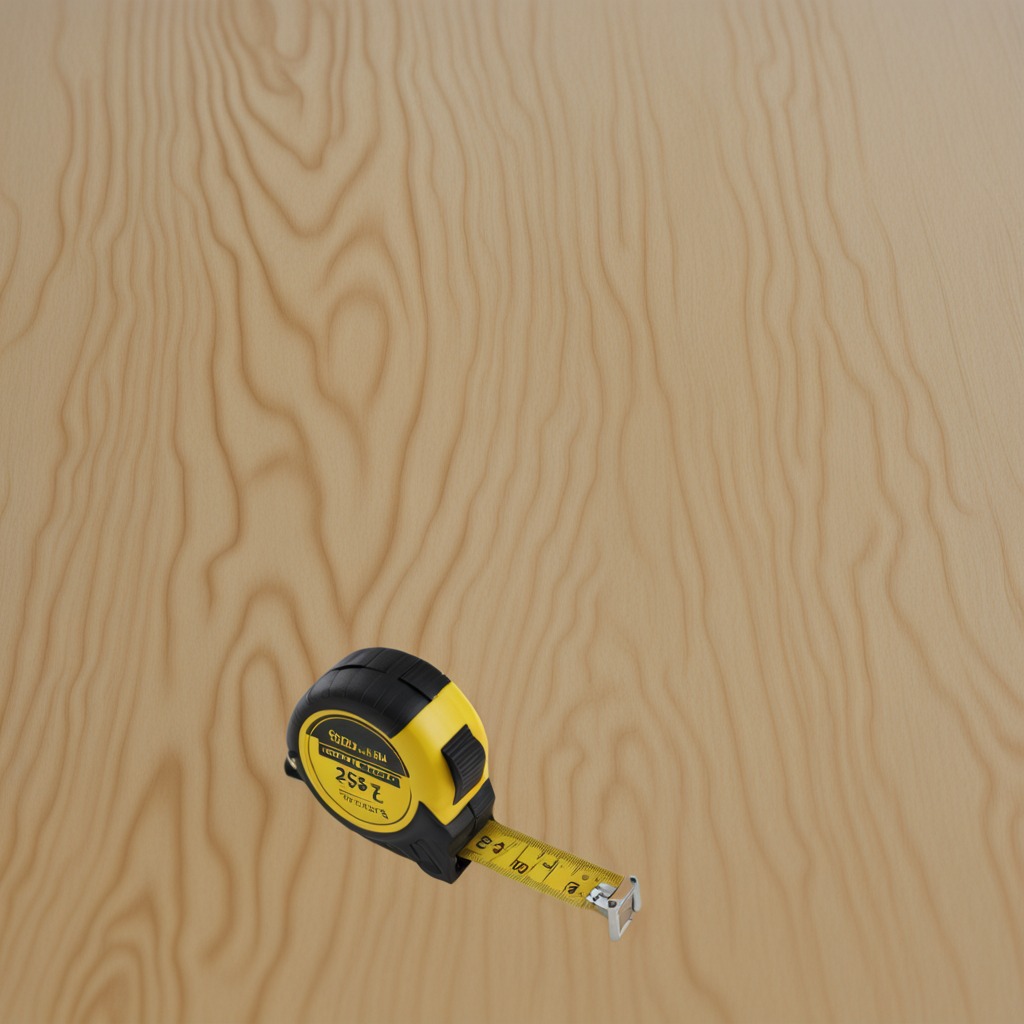
A measuring tape is lying on a plywood surface in a paint workshop lit by afternoon window light.